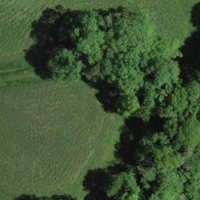
EUNIS habitat code: 25
Species observed at this site:
Carpinus betulus